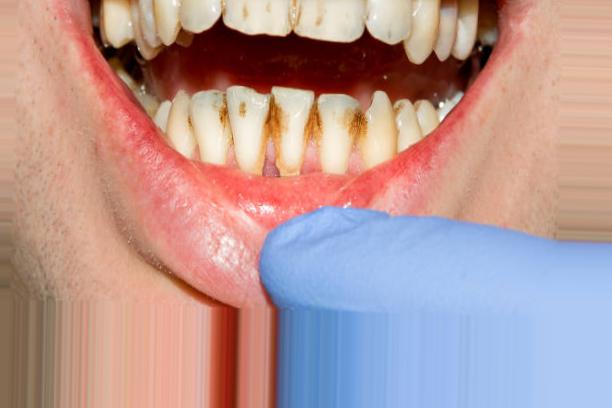
Condition: Caries